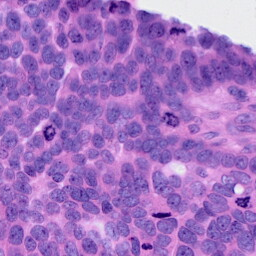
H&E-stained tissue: Ovarian